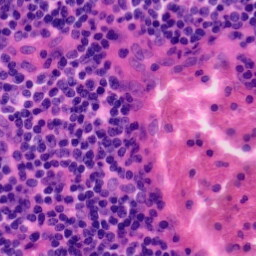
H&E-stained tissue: Tonsil